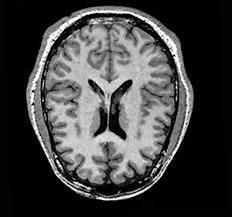
Label: notumor